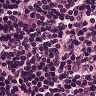
Metastatic tissue present: yes